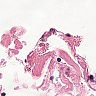
Metastatic tissue present: no